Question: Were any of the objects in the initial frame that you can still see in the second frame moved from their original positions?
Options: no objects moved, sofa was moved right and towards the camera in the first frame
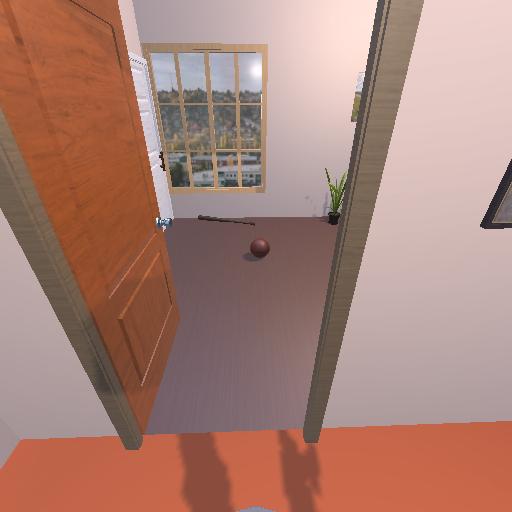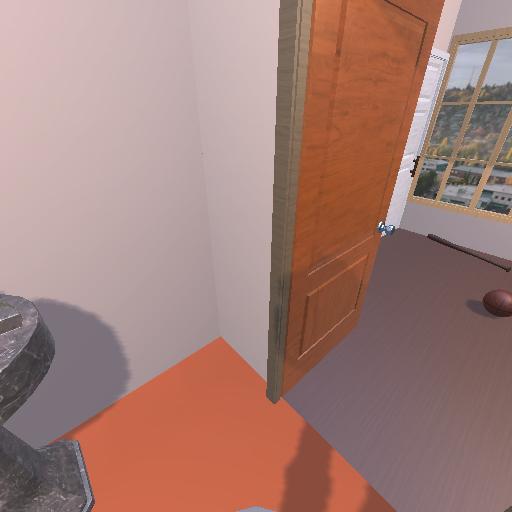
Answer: no objects moved